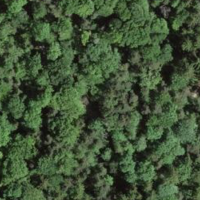
EUNIS habitat code: 44
Species observed at this site:
Neottia nidus-avis
Orchis purpurea